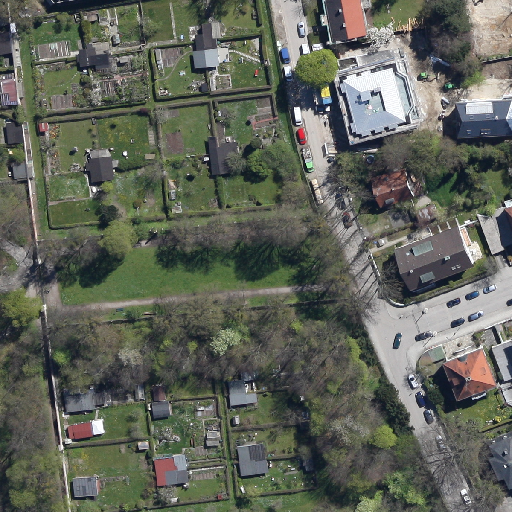
Referring expression: heavy-duty vehicle